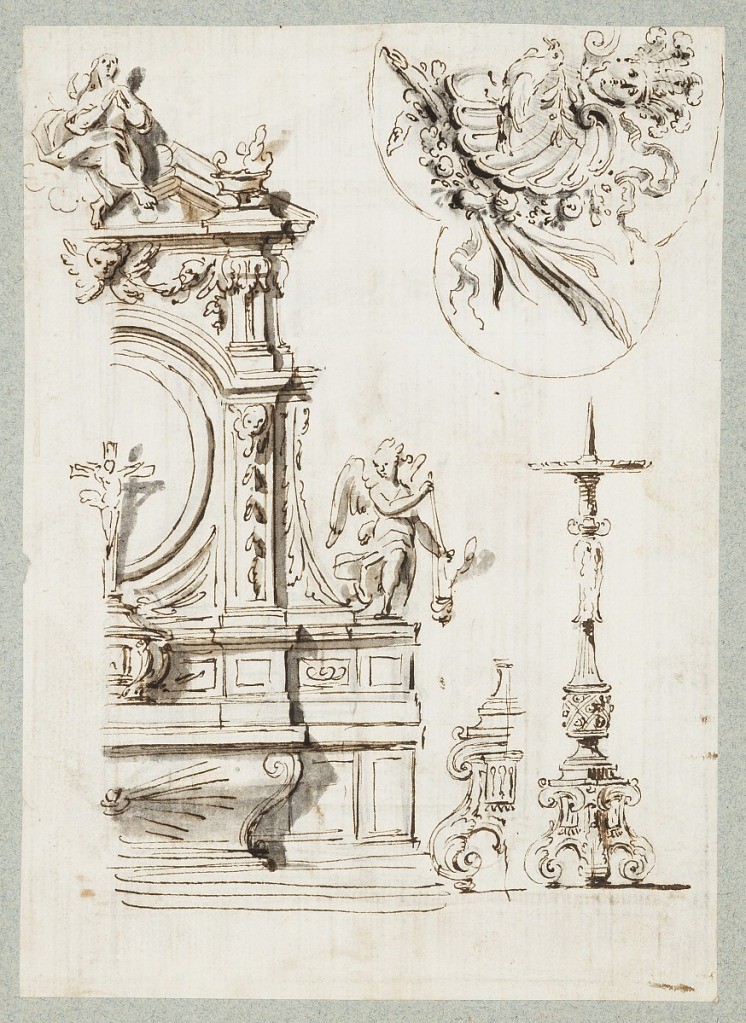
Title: Album page
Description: One sheet of paper drawn on recto and verso, mounted onto an album page with window cutout to see verso.